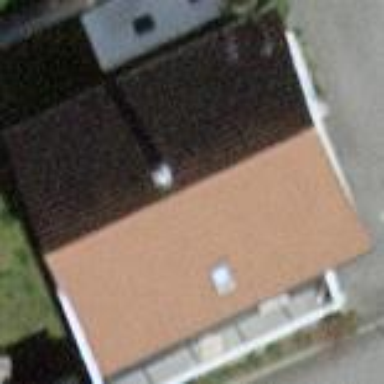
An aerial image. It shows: Detached building.